Field crop: tomato
Growth stage: 2
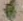
Species: solanum